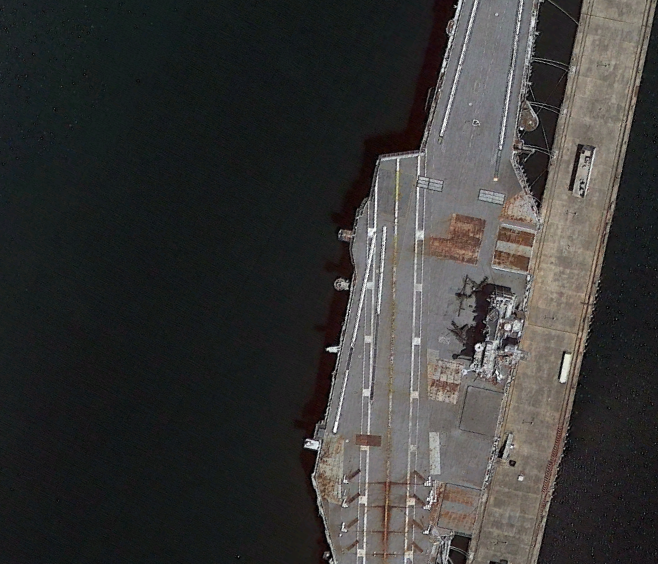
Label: aircraft_carrier